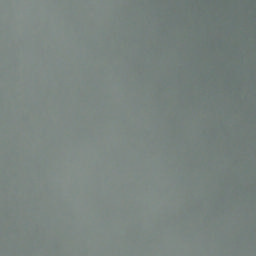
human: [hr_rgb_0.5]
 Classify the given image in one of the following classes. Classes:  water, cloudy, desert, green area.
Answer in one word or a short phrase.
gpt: cloudy